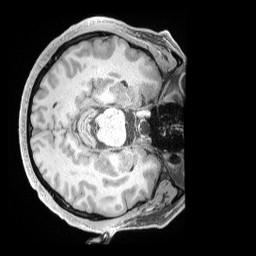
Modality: T1w
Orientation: axial
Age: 39
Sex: male
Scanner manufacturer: siemens
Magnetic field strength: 3 T
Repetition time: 2 s
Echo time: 0.00211 s